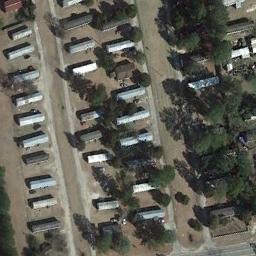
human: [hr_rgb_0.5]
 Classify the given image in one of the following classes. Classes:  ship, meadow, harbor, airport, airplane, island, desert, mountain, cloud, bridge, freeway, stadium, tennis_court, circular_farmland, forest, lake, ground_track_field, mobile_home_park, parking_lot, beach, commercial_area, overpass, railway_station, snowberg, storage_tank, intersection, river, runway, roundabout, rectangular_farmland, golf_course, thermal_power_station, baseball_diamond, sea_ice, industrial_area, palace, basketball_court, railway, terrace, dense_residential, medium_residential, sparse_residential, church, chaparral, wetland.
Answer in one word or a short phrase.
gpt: mobile_home_park